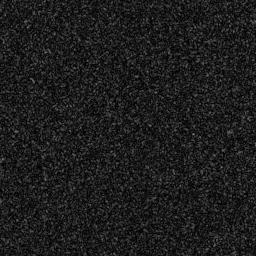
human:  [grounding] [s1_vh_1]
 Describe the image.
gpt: In the satellite image, there is  <ref>1 medium ship </ref> <box>[[0, 22, 7, 44, 0]]</box> located at left,  <ref>1 medium ship </ref> <box>[[49, 8, 57, 28, 0]]</box> located at top,  <ref>1 large ship </ref> <box>[[66, 51, 80, 73, 0]]</box> located at right.